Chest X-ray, AP view. Patient: 26 years old, sex M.
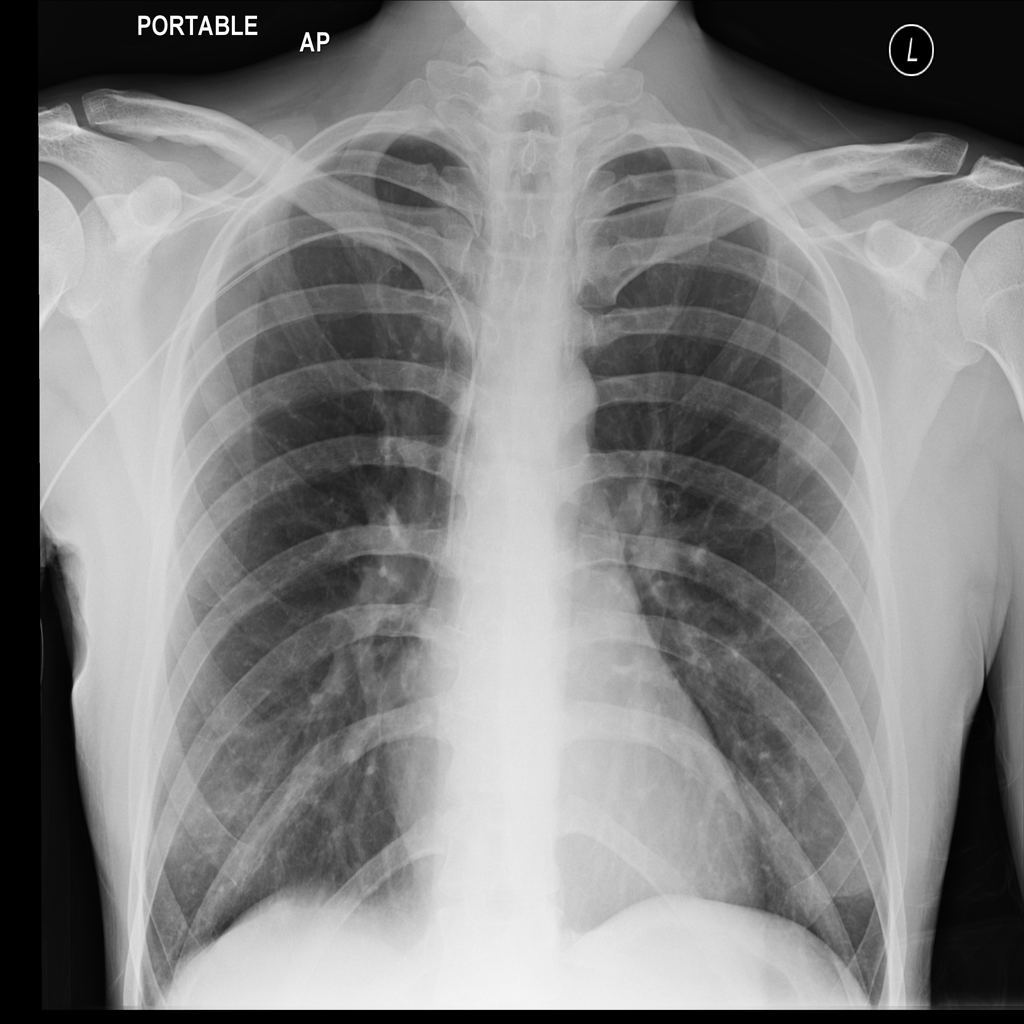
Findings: No Finding